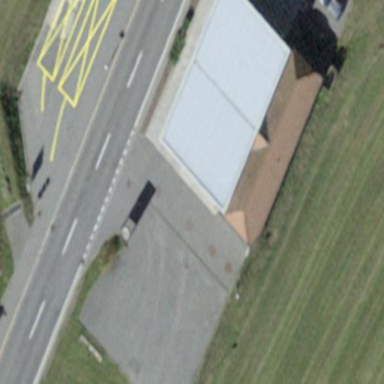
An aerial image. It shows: Roofed fuel facility.